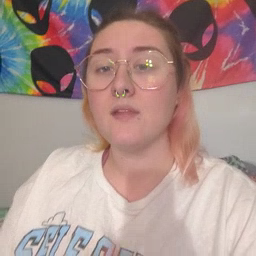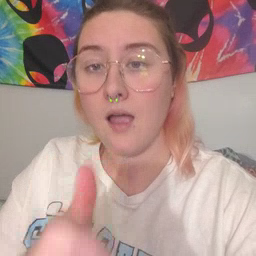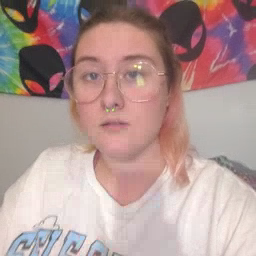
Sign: not